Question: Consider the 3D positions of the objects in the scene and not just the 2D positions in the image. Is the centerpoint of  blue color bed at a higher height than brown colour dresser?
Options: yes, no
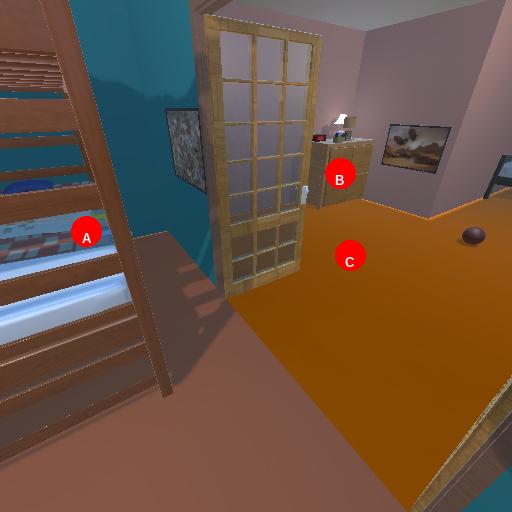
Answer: yes